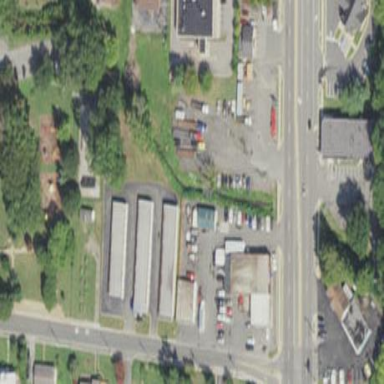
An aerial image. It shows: Commercial area.